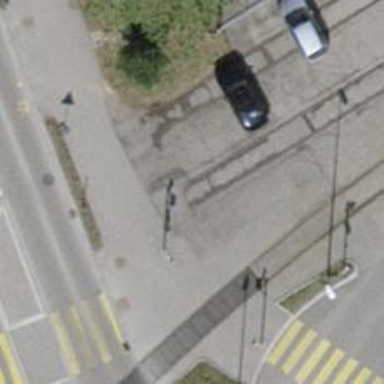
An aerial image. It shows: Railway buffer stop.